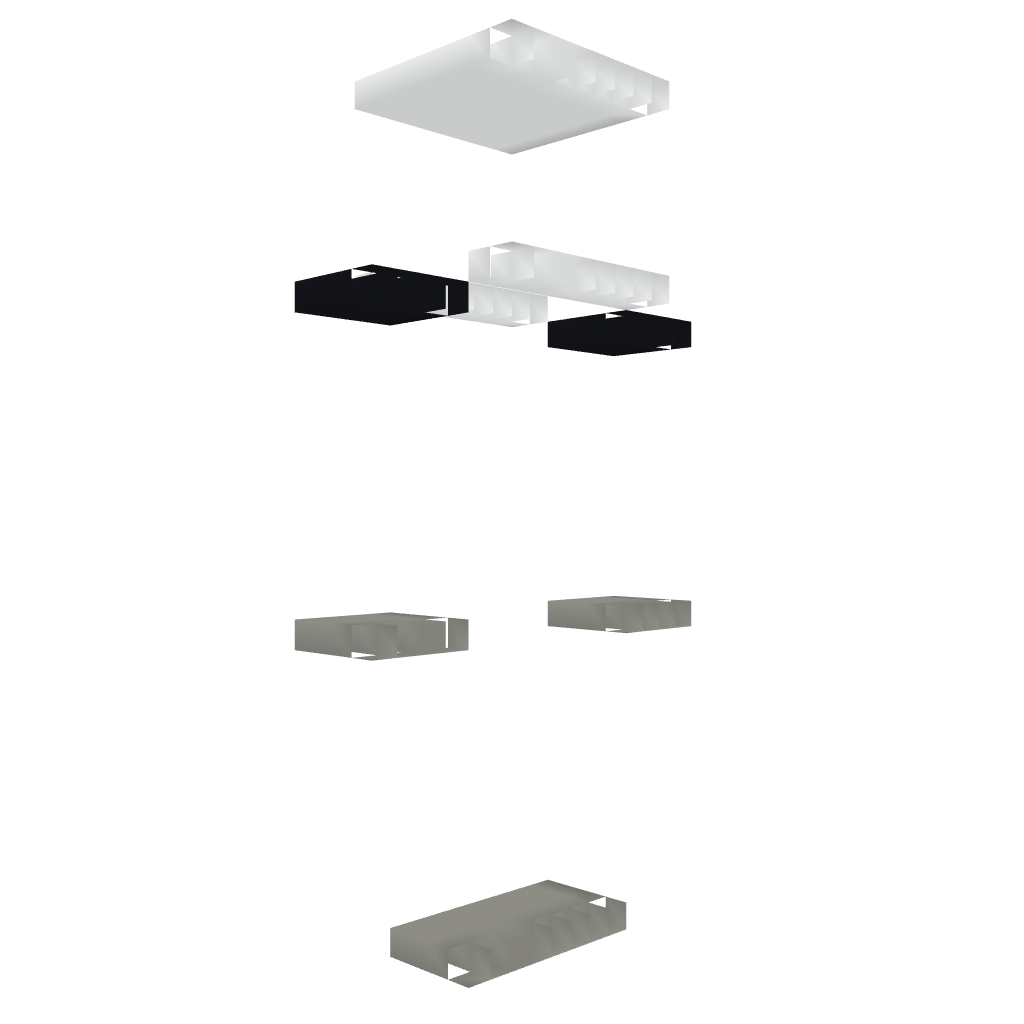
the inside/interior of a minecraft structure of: Slenderman